Question: I've installed a mosquitto broker on my ec2 instance. using these commands:
'''
ssh -i awskeypair.pem ubuntu@ec2-54-153-18-31.us-west-1.compute.amazonaws.com
sudo apt-add-repository ppa:mosquitto-dev/mosquitto-ppa
sudo apt-get update
sudo apt-get install mosquitto
sudo apt-get install mosquitto-clients
mosquitto
'''
and on a raspberrypi I've installed <URL> via node.
'''
npm install mqtt --save
'''
---
'''
var mqtt = require('mqtt');
// pretty sure this var client line isn't connecting if I use test.mosquitto.org it works just fine
var client = mqtt.connect('mqtt://ec2-54-153-18-31.us-west-1.compute.amazonaws.com');
client.subscribe('presence');
client.publish('presence', 'Hello mqtt');
client.on('message', function (topic, message) {
// message is Buffer
console.log(message.toString());
});
client.end();
'''
I'm pretty sure my ec2 instance with the mosquitto broker isn't accessible
---
## QUESTION:
---
'''
ubuntu@ip-172-31-6-23:~$ mosquitto
<PHONE>: mosquitto version 1.4 (build date 2015-02-18 21:33:29+0000) starting
<PHONE>: Using default config.
<PHONE>: Opening ipv4 listen socket on port 1883.
'''

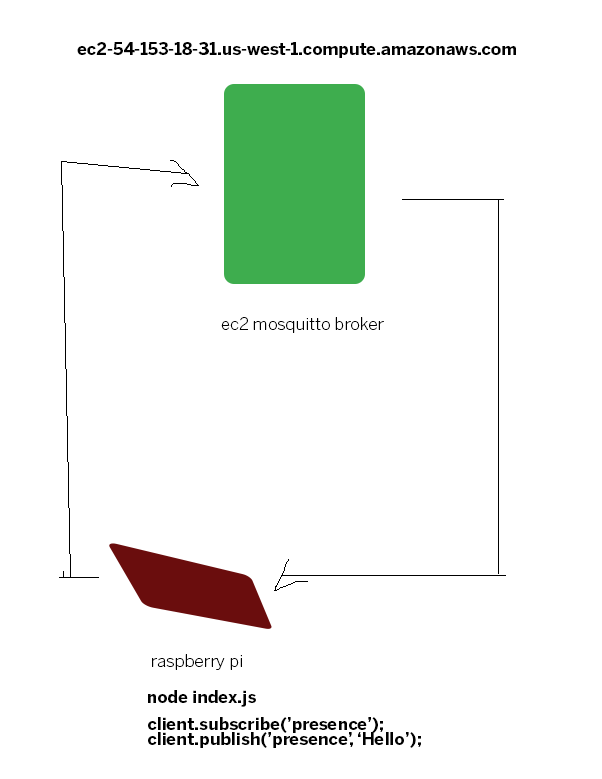
Answer: Sounds like you didn't open the port 1883 in your security group. If the security group is not the problem, double check that you don't have IPTables running on your EC2 instance